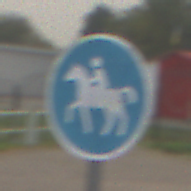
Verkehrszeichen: Reitweg
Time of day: MorningAfternoon
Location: Outdoor (Suburban)
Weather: Overcast
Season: NotSpecified
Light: Natural